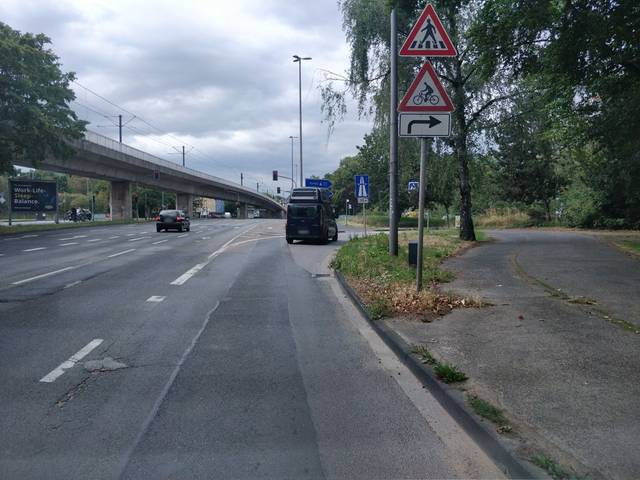
Region: Germany
Coordinates: 50.961, 6.929